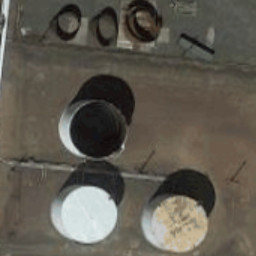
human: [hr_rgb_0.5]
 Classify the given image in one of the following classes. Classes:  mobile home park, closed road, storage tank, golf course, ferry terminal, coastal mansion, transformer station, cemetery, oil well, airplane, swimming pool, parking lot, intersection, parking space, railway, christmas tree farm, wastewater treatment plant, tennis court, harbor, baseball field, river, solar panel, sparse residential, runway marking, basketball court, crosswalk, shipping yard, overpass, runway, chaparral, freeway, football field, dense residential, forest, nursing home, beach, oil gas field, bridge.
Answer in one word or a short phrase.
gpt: storage tank